Interaction volume radius: 10 \u00c5
Interaction volume height: 30 \u00c5
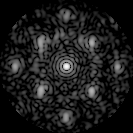
Disorder parameter: 0.4464